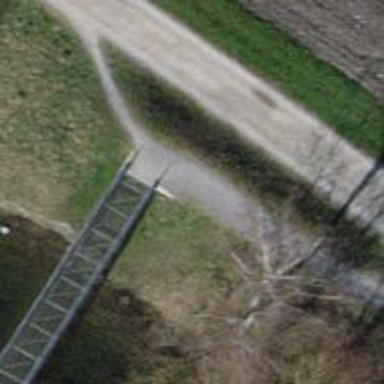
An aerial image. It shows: Path surfaced with fine gravel.